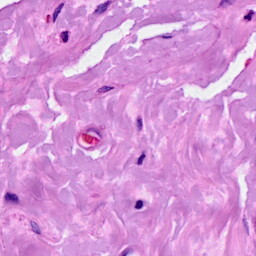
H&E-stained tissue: Breast